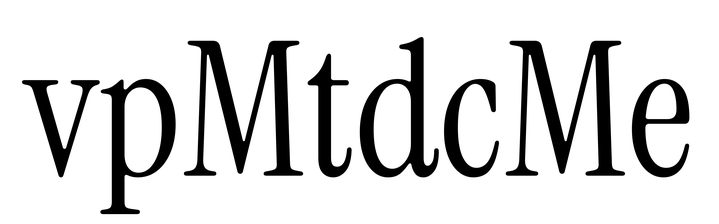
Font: InstrumentSerif-Regular